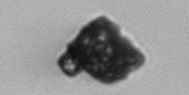
Label: Delphineis